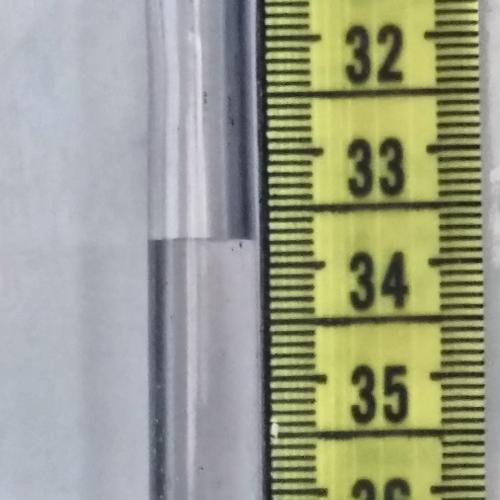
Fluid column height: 33.8 cm